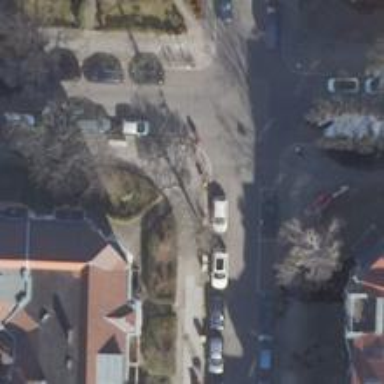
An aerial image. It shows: Unmarked crossing on asphalt footway.